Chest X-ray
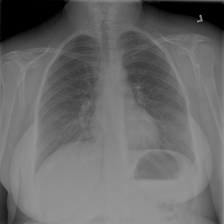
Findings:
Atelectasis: negative
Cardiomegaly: negative
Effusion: negative
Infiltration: negative
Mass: negative
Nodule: negative
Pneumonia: negative
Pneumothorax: negative
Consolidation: negative
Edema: negative
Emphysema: negative
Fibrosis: negative
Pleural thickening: negative
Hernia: negative